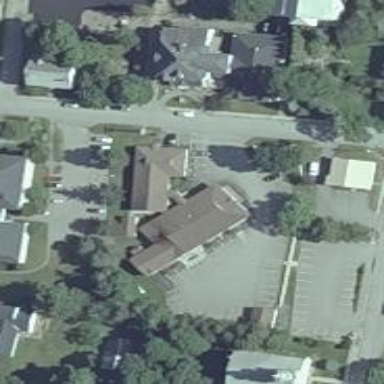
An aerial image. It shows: Pharmacy.